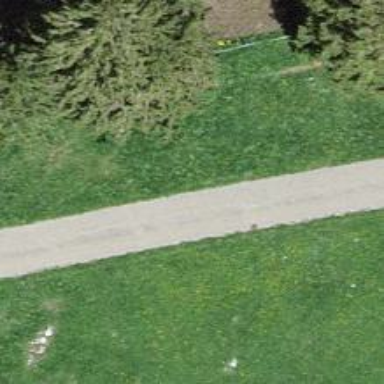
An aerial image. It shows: Well-maintained track road of grade 1.